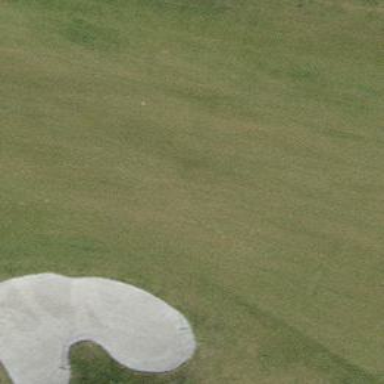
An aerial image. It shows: View of golf hole.